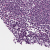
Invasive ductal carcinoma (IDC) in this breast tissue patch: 1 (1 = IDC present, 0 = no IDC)